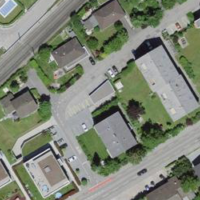
EUNIS habitat code: 54
Species observed at this site:
Sorbus aucuparia